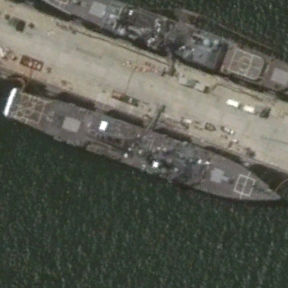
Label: destroyer